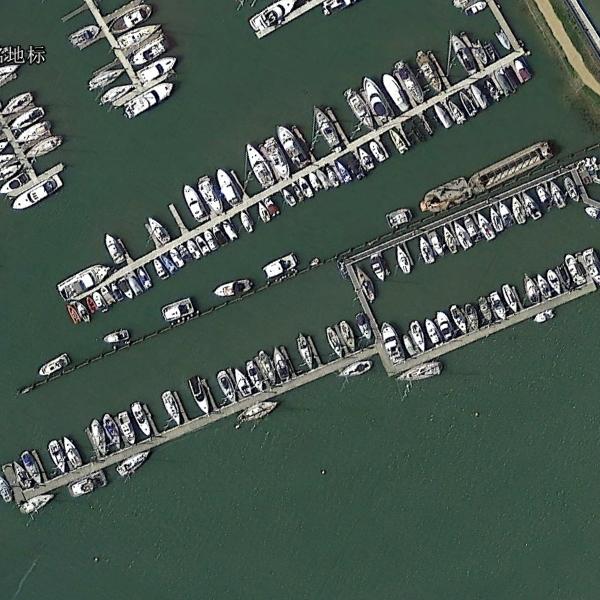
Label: Port